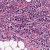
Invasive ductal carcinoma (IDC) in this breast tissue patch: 1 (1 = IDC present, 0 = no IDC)